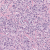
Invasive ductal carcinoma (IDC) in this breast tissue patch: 1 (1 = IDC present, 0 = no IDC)